Question: How would you go about centering a cell vertically in a UITableViewCell when there's only one or two cells? Apple does this quite often in their apps, for example in the Settings app, when editing the date.
Here's an example:

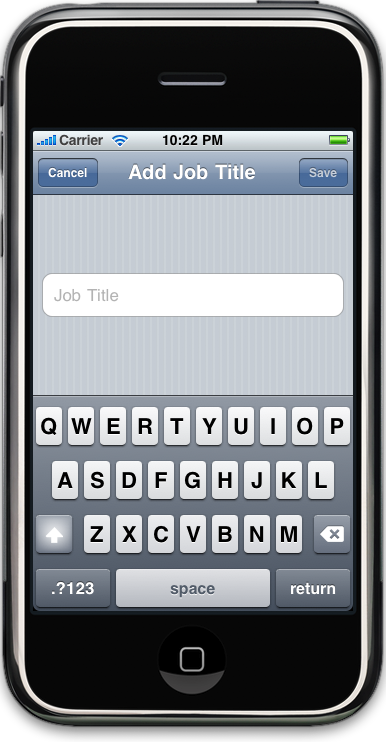
Answer: I'd consider putting a large, transparent UITableViewCell above it (ala how you do it in gitHubby with the user's info, but with no data).
thats the benefit of have 480 pixels high. you can put something in, fixed size, and it'll JUST WORK.
Or put a
containing section header in, which is also invisible and transparent.
oh for Spy++ or something for running iOS apps :)